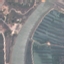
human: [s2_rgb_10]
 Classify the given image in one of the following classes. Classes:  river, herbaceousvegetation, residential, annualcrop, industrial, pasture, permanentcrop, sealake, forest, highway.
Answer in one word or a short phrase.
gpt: River